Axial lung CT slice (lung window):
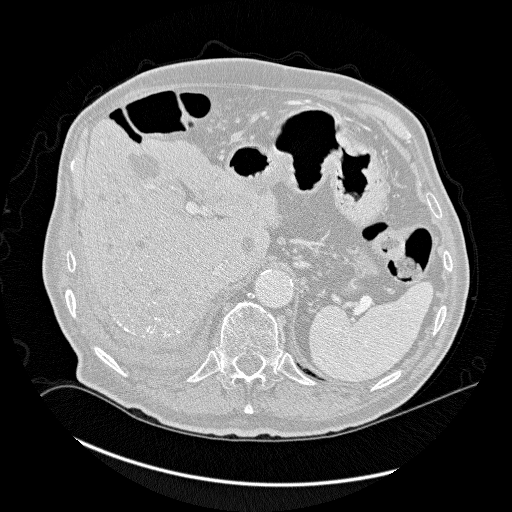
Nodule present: no